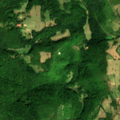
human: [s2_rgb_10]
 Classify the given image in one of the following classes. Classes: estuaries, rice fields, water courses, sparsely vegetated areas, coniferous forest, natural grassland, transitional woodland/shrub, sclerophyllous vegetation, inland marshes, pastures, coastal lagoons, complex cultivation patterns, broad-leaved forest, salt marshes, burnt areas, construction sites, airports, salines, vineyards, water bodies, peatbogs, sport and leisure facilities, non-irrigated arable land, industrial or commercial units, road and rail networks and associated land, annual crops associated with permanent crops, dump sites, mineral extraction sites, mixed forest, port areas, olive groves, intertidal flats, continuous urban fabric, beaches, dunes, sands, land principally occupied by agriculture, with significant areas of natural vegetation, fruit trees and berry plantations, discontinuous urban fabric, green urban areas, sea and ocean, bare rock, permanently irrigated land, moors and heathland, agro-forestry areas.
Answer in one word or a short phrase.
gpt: complex cultivation patterns, land principally occupied by agriculture, with significant areas of natural vegetation, broad-leaved forest